Question: Core Data is a new concept for me, though I am familar with SQLite. I am trying to find a tutorial about how to populate a table onload with data from core data. I am creating a database with hundreds of fields which will have detail views. I understand how to create this with 'NSArray' but I am not sure as to which method to use for pre-loading my database into the UItableView. Should I preload it into coredata(which I read was possible) and then load it in? The UITableView is a static non-editable table. I want to include core data as it seems from my reading that it is taking over from SQL and is a more effective method to use. Below is a crude example of what I am trying to recreate.

I understand how to load arrays into the TableView with 'NSArray arrayWithObjects' but this is not suitable for my purpose, nor is plist.
I did see an Apple Sourecode App called 'Recipe Book' that achieves what I am after but I was hoping there would be a source that could had broken down its creation or a similar tutorial.
So to clarify my question, I am looking as to the best method to pre-populate the UItableView from a database and if there are any handy tutorials about how to achieve this as the ones I have completed didn't provide what I was looking for.
Any suggestions?
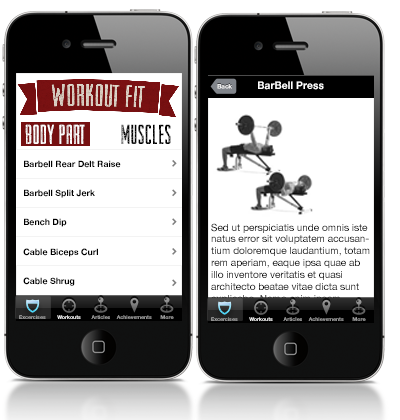
Answer: 'NSFetchedResultController' is your friend.
I hope this <URL> will be a good starting point for you.
Also you can take a look to Ray Wanderlich <URL> of NSFetchedResultController